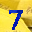
Label: 7